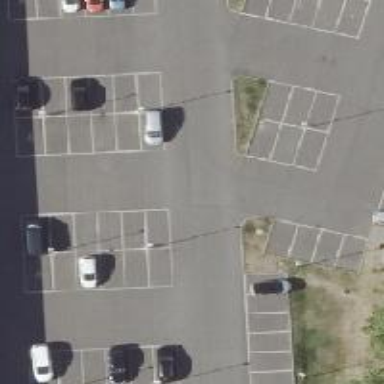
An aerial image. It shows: Asphalt parking aisle along service road.